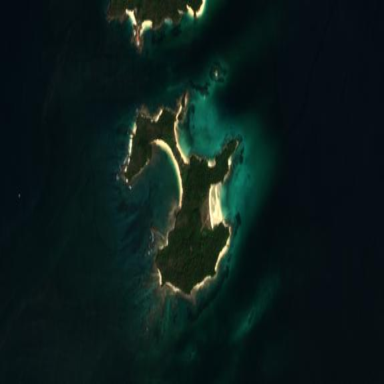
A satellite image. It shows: Island with natural coastline.